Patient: sex F, age 62
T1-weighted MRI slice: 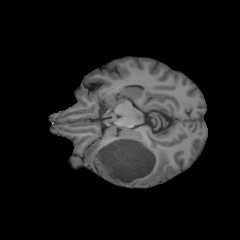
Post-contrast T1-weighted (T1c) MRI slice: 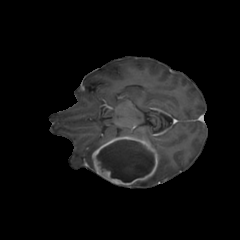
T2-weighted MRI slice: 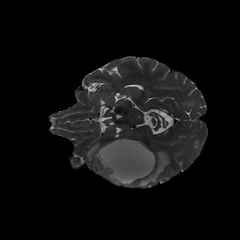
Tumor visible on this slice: yes
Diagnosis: Glioblastoma, IDH-wildtype
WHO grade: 4